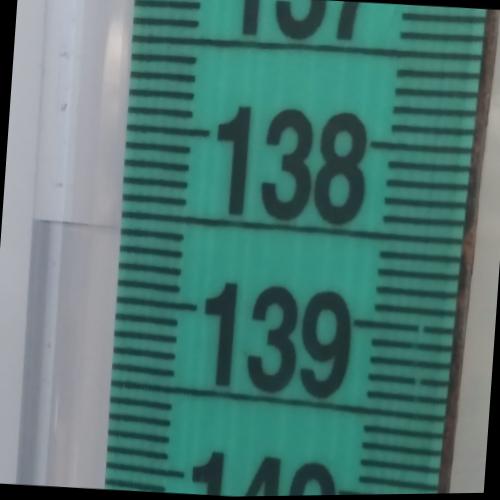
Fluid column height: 138.6 cm